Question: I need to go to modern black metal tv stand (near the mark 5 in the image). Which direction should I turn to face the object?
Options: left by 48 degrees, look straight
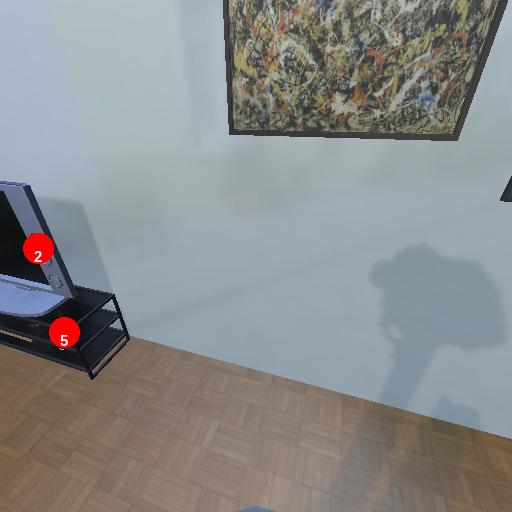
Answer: left by 48 degrees